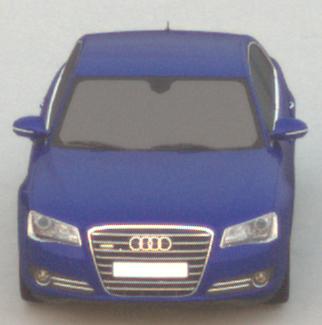
Make: Audi
Model: A8 D4
Model produced from: 2009
Model produced until: 2017
Doors: 4
Color: blue
Road condition: dry road
Daytime: dawn
Contrast: low contrast